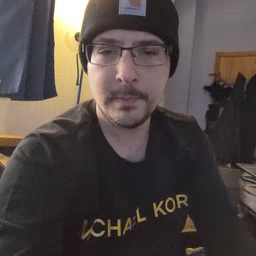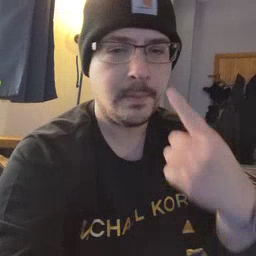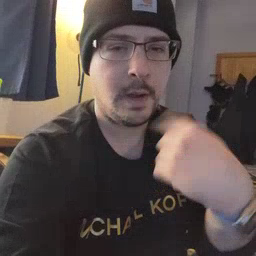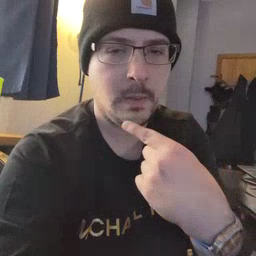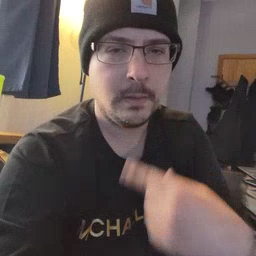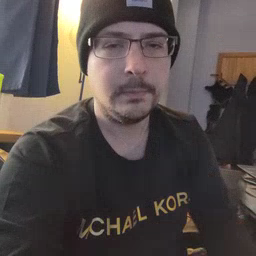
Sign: mouth